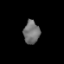
Tissue: lung
Cell type: Epithelial cells
Senescence score: 0.5903
Nuclear area (px): 362
Mean DAPI intensity: 114.751